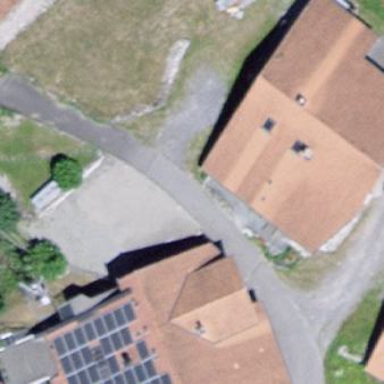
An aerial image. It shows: Residential building.